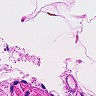
Metastatic tissue present: no